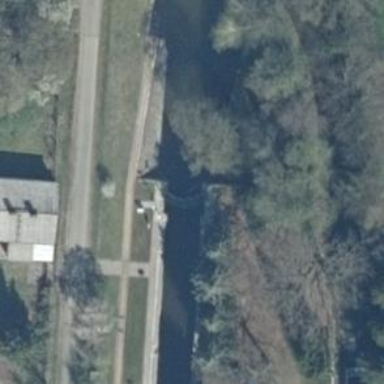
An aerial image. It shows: Lock gate along waterway.